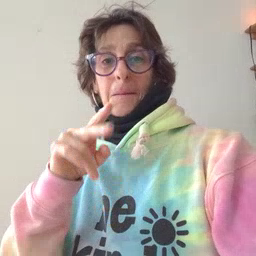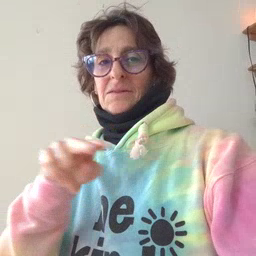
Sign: puzzle